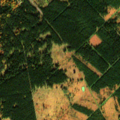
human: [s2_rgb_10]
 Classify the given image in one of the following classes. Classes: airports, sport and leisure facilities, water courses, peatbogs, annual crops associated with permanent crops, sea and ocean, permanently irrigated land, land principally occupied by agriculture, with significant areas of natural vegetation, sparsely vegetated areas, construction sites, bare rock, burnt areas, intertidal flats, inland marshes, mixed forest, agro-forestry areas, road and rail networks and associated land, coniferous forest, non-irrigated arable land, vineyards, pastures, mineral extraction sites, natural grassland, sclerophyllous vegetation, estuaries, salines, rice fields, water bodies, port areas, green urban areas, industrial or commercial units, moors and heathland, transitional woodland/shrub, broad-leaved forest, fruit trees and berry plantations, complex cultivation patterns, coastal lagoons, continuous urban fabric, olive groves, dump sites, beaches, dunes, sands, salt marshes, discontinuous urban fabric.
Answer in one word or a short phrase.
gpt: coniferous forest, mixed forest, transitional woodland/shrub